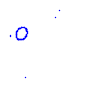
Particle: proton